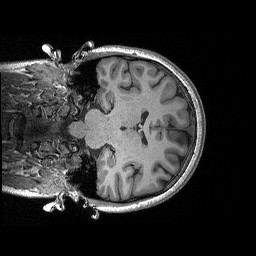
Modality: T1w
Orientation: coronal
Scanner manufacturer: siemens
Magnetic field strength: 3 T
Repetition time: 2.3 s
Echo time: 0.00298 s